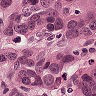
Metastatic tissue present: yes